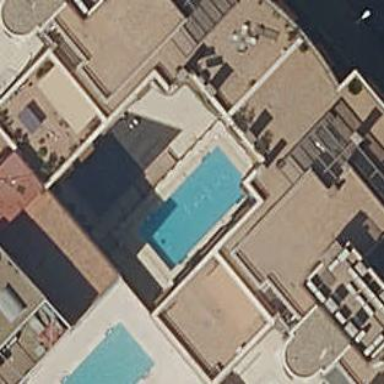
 perfect for swimming and other water activities."